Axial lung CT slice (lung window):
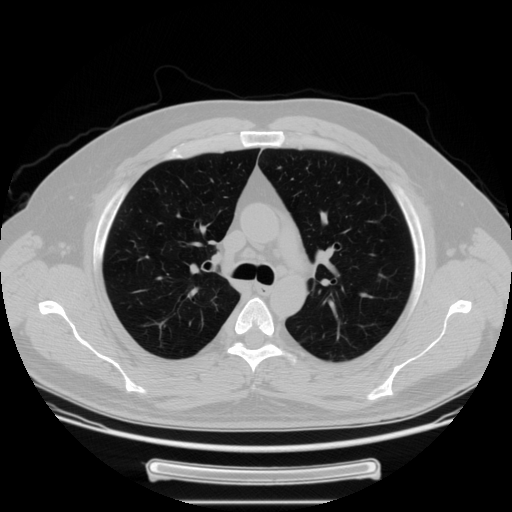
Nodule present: no